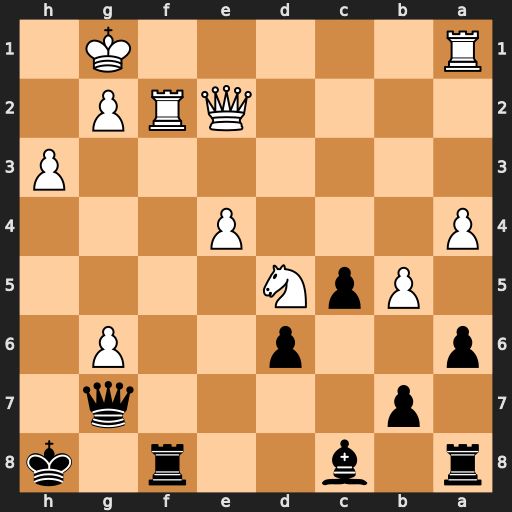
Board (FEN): r1b2r1k/1p4q1/p2p2P1/1PpN4/P3P3/7P/4QRP1/R5K1
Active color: b
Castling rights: -
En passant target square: -
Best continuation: Qxa1+ Kh2 Qe5+